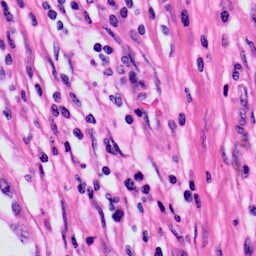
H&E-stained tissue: Skin